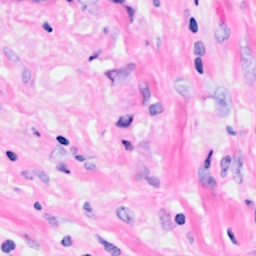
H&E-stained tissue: Breast